Field crop: maize
Growth stage: 2
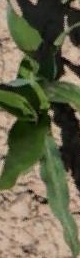
Species: maize